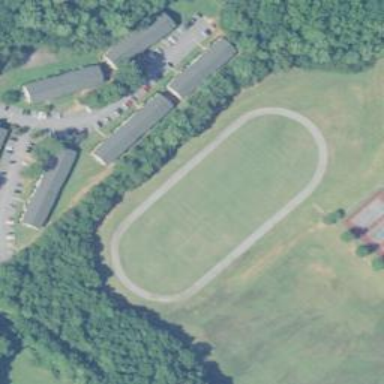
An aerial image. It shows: Athletic track located in leisure land area.